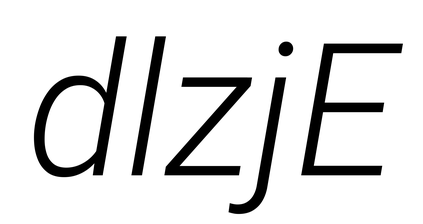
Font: Roboto-Italic_Light_Italic